Question: I'm designing a web page using html with css, i made a div that contains all the page and consists of the other divs(as usual), but when running the page it's height is like 150% of the browser height :

and the div that contains all the page:
'''
#items {
position: absolute;
width: 100%;
height: 100%;
z-index: 1;
left: 0px;
top: 0px;
}
'''
and the html code :
'''
<div id="items">
<select id="heap" class="basic-example"></select>
<img src="img/bg.png" class="responsive-image">
<div id="dummy"></div>
<div id="gallery">
</div>
<span id="order_list">
<img src="img/ItemList.png" class="responsive-image">
<div id="confirm" class="buttonClass">
<div align="center">Confirm</div>
</div>
<div id="total" class="totalClass">
<div align="center"></div>
</div>
</span>
</div>
'''
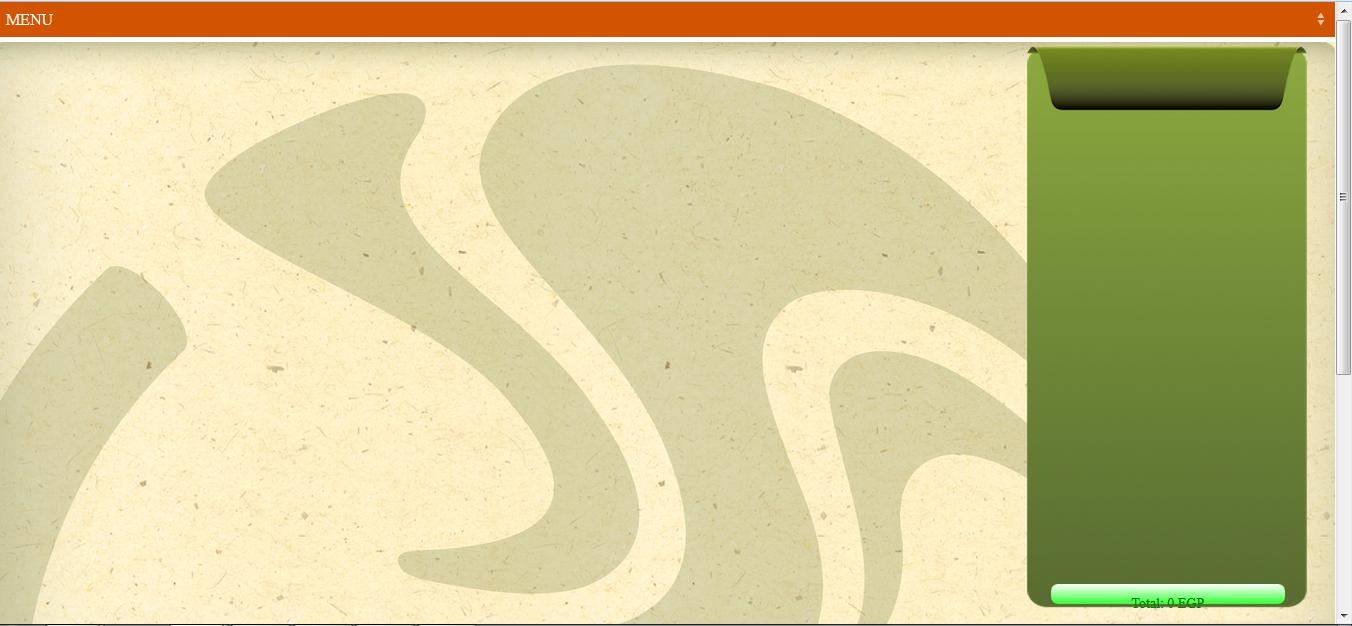
Answer: This is your problem :
You have inner containers positioned lower than 0 but with 100% height. What you see overfloding under is 35px from your position top:35px.
'''
#items {
position: absolute;
width: 100%;
/*height: 100%;*/ /* removed */
bottom:0; /* added */
z-index: 1;
left: 0px;
top: 0px;
}
#gallery {
position: absolute;
width: 75%;
/*height: 100%;*/ /* removed */
bottom:0; /* added */
z-index: 1;
top: 35px;
}
#order_list {
position: absolute;
width: 25%;
/*height: 100%;*/ /* removed */
bottom:0; /* added */
z-index: 2;
left: 75%;
top: 35px;
color: #F33;
background:url(img/ItemList.png) display: inline-block;
alignment-adjust: central;
font: Arial, Helvetica, sans-serif;
font-size: 14px;
font-size-adjust: inherit;
grid-rows: inherit;
list-style: upper-alpha;
word-spacing: inherit;
word-wrap: break-word;
vertical-align: central;
}
'''
<URL>